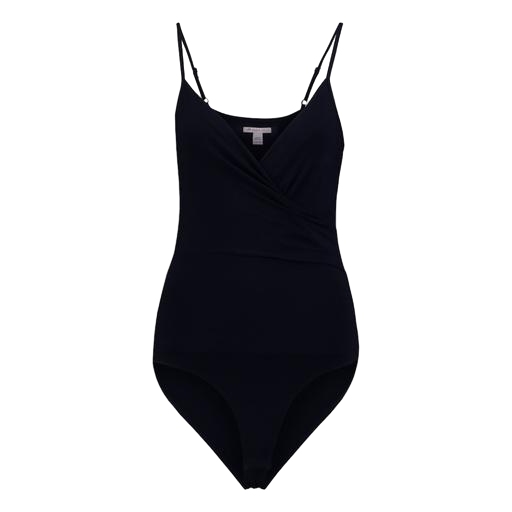
black surplice cami, black jersey surplice, tankini top, white background